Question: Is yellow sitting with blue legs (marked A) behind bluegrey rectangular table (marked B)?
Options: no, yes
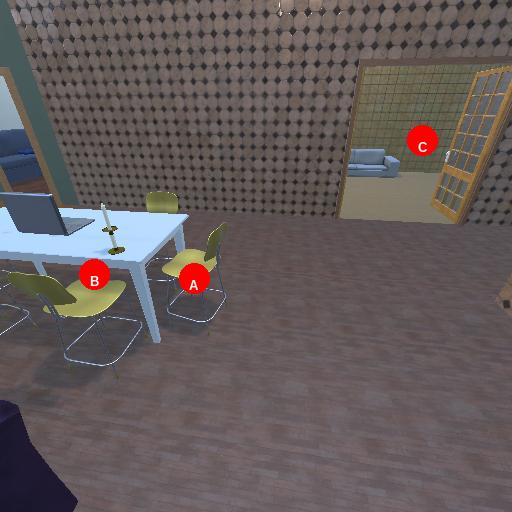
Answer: no